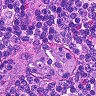
Metastatic tissue present: no